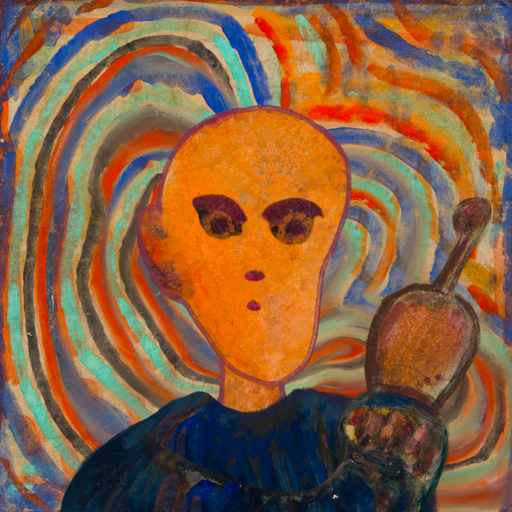
Background: Sisters, Head And Neck Front: Hypocrite, Face Front: Doll, Bust: Pipe, Hair Front: Blank, Head Accessory: Blank, Second Necklace: Blank, Necklace: Blank, Baby: Blank